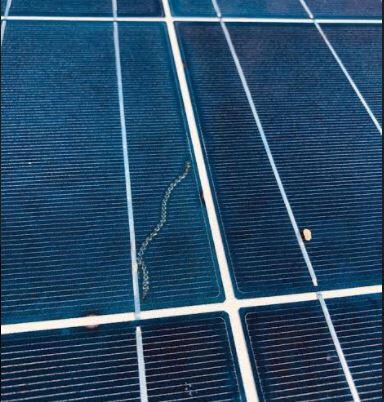
Label: Electrical-damage